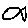
Label: fish